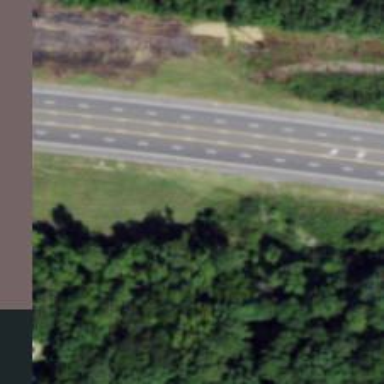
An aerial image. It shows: Primary road with asphalt surface.